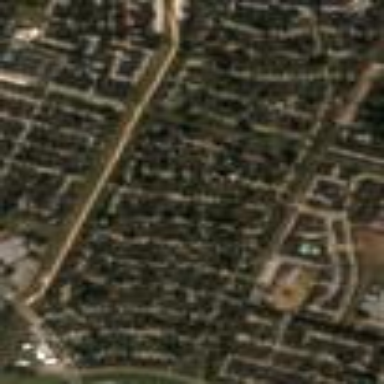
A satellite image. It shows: Residential area in neighborhood consisting of single-family homes.